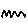
Label: zigzag